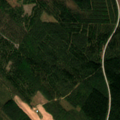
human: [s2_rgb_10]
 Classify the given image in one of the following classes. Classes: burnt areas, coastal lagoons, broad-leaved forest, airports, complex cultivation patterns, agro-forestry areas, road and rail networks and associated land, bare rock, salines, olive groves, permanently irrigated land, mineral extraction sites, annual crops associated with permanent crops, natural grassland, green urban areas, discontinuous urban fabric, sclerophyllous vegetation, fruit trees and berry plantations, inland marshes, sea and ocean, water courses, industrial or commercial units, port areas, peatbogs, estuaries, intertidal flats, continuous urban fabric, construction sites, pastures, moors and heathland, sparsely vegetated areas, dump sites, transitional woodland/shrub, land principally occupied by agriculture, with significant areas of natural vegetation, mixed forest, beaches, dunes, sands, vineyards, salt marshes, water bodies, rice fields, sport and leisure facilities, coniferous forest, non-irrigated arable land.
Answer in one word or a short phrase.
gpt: non-irrigated arable land, coniferous forest, mixed forest